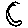
Label: moon